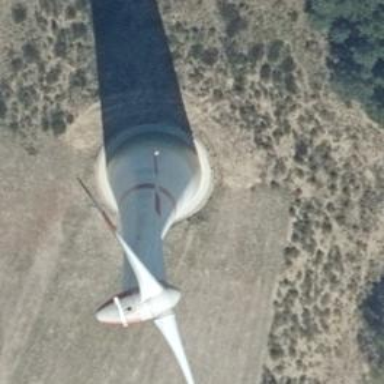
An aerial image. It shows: Wind generator is in the picture.